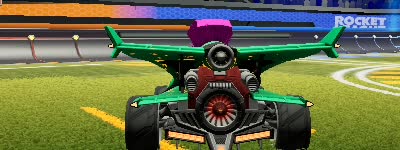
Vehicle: aftershock